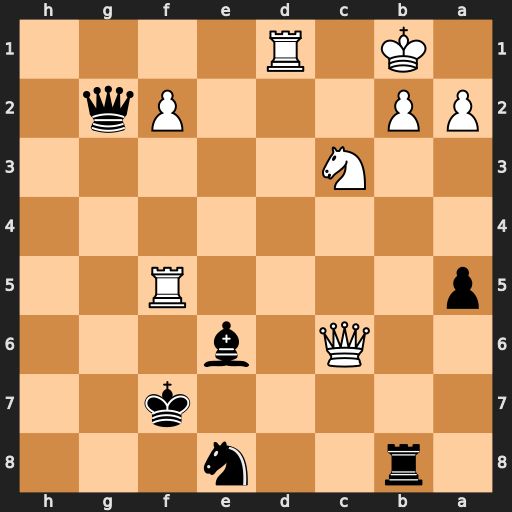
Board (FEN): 1r2n3/5k2/2Q1b3/p4R2/8/2N5/PP3Pq1/1K1R4
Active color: b
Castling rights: -
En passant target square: -
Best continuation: Bxf5+ Ka1 Qxc6